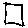
Label: square